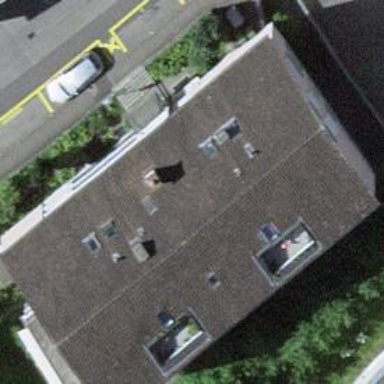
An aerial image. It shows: Residential building.